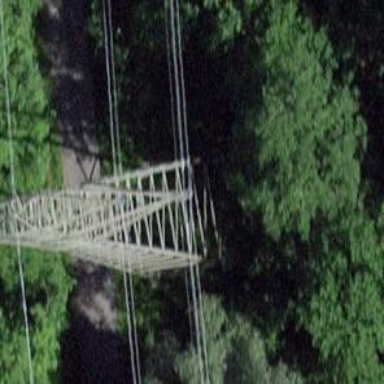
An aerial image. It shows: Lattice structure tower used for power distribution.